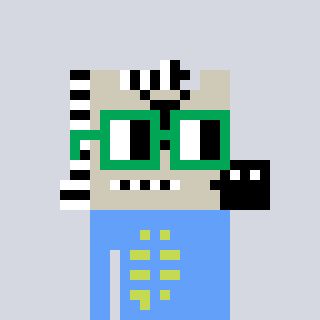
a pixel art character with square green glasses, a zebra-shaped head and a blue-colored body on a cool background